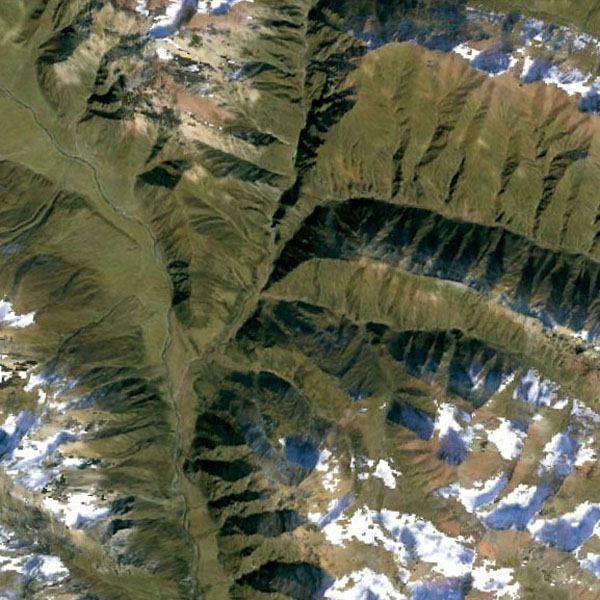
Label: Mountain